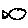
Label: fish